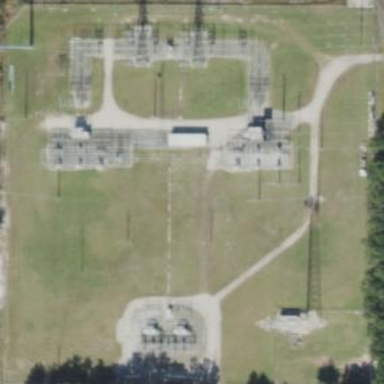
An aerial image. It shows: Outdoor power substation with fence surrounding it. The substation operates at the transmission level.